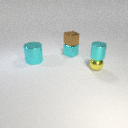
small cyan metal cube below small brown metal cube